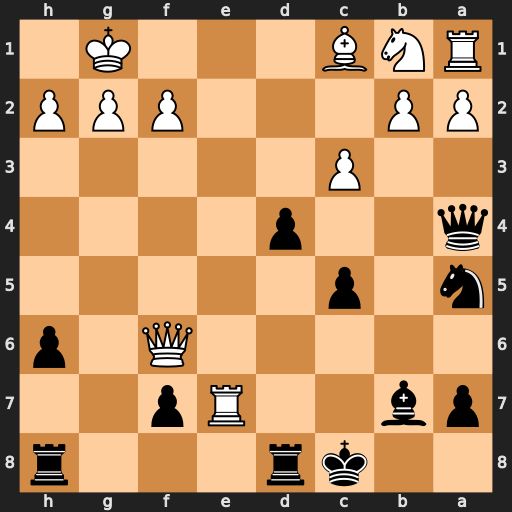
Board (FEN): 2kr3r/pb2Rp2/5Q1p/n1p5/q2p4/2P5/PP3PPP/RNB3K1
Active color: b
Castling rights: -
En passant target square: -
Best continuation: Qd1+ Re1 Qxe1#